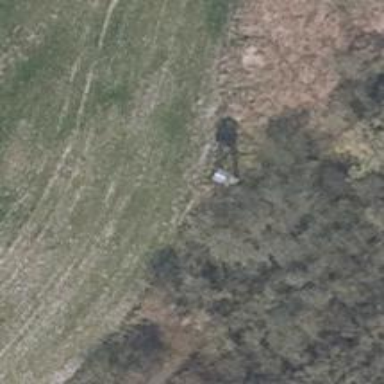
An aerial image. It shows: Hunting stand.